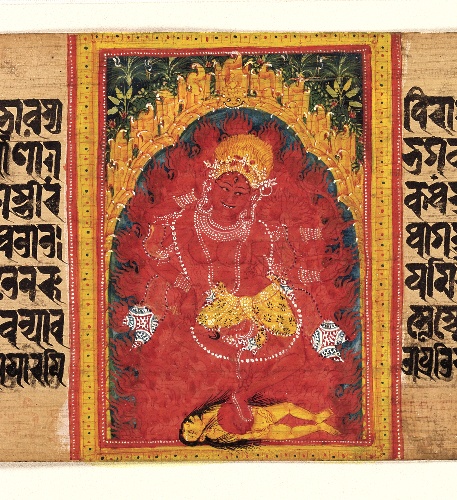
Date: early 12th century
Object type: Folio
Classification: Paintings
Medium: Opaque watercolor on palm leaf
Culture: India, West Bengal or Bangladesh
Period: Pala period
Dimensions: Page: 2 3/4 x 16 7/16 in. (7 x 41.8 cm)
Image: 2 1/2 x 1 15/16 in. (6.4 x 4.9 cm)
Department: Asian Art
Credit line: Purchase, Lila Acheson Wallace Gift, 2001
Accession year: 2001
Repository: Metropolitan Museum of Art, New York, NY
Tags: Deities|Dancing|Buddhism